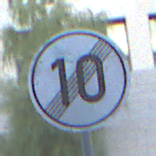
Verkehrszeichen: EndeGeschwindigkeit10
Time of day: SunriseSunset
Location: Outdoor (Urban)
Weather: Clear
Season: NotSpecified
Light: Natural